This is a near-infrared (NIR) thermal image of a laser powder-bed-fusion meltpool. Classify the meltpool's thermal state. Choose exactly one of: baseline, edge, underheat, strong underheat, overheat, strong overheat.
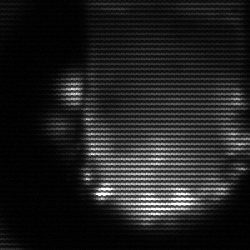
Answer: baseline